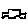
Label: car